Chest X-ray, AP view. Patient: 42 years old, sex F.
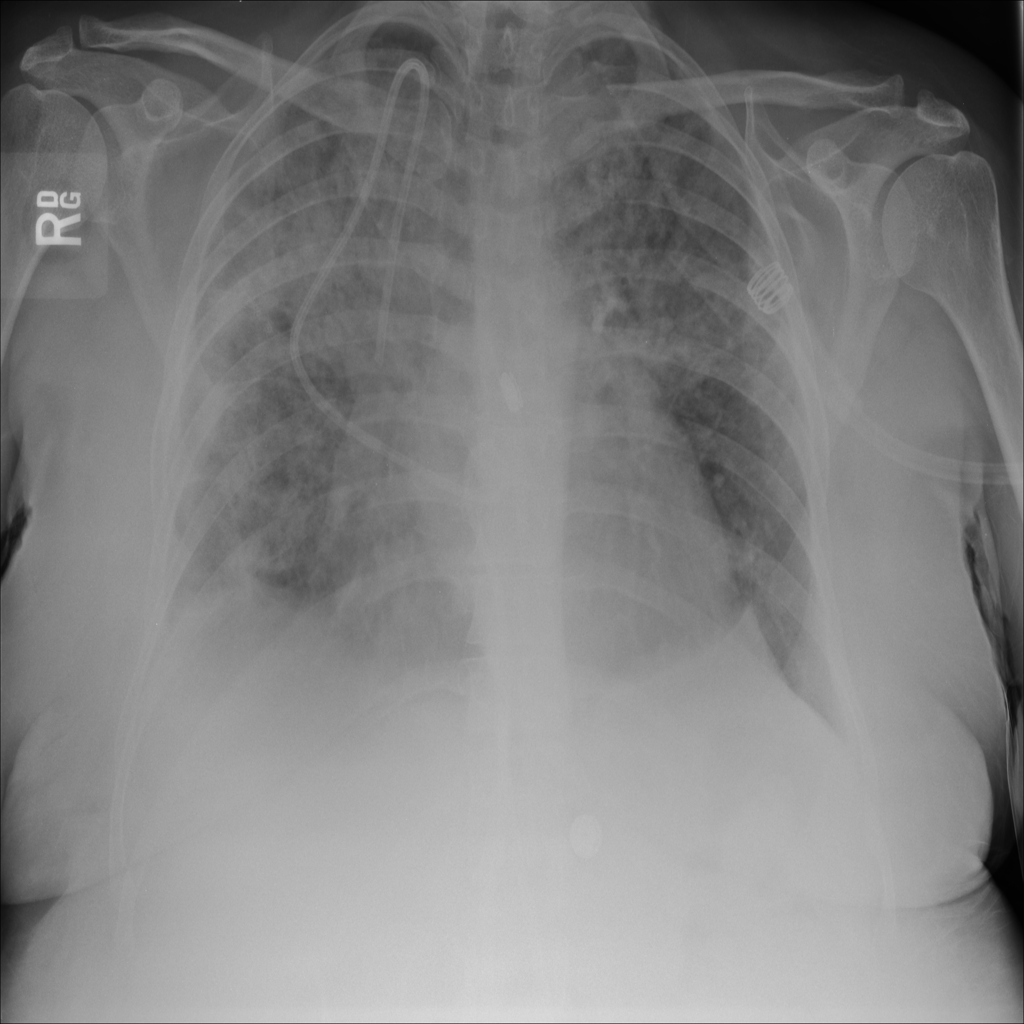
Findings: Pneumothorax